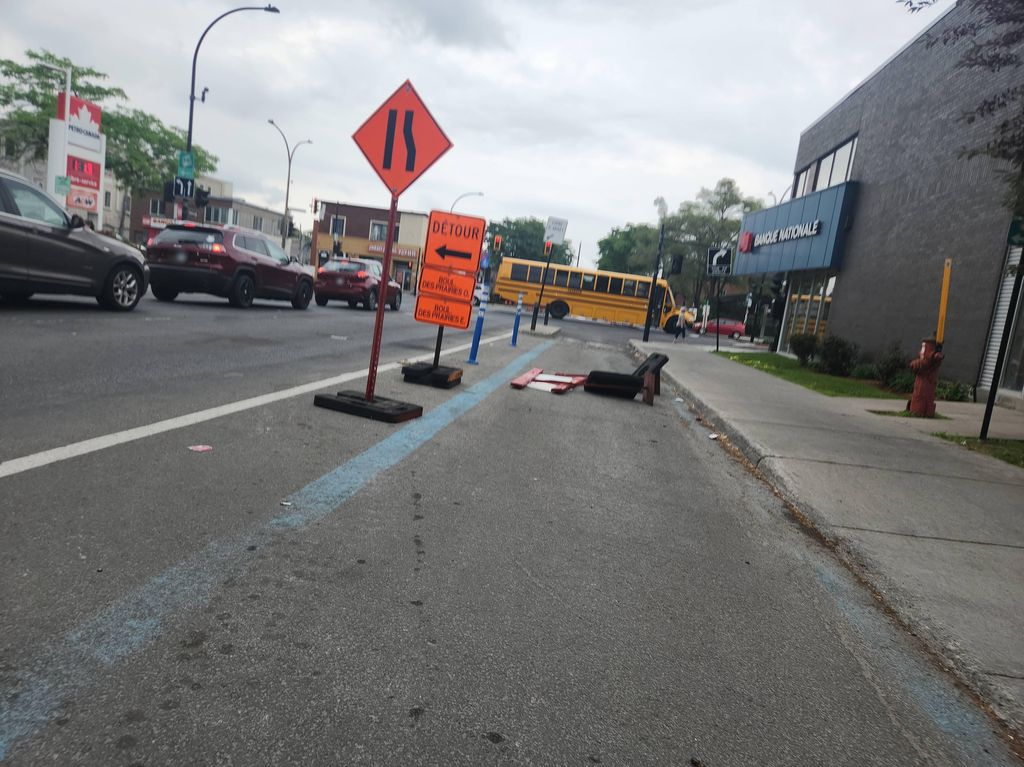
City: montreal